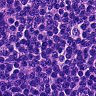
Metastatic tissue present: no